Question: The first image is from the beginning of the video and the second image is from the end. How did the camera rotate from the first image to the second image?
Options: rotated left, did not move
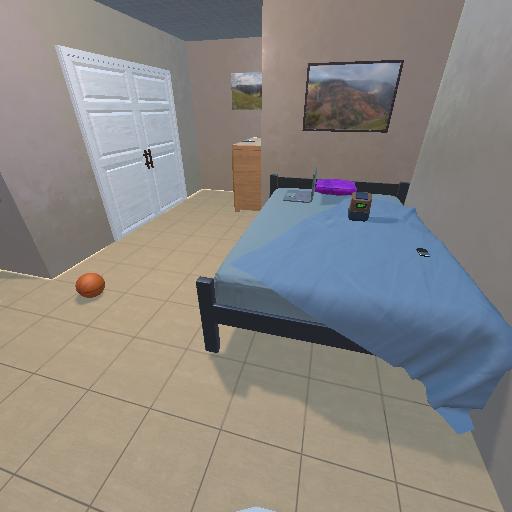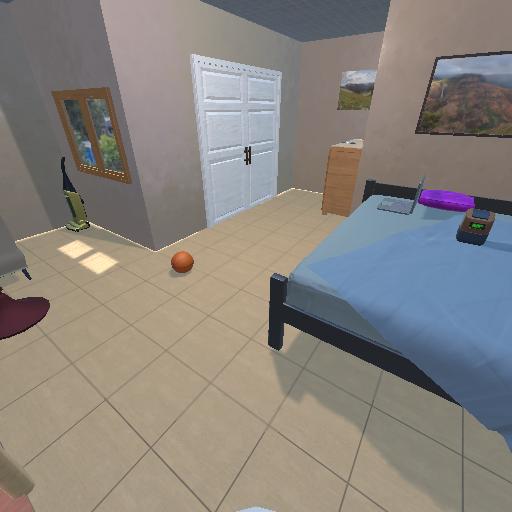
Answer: rotated left